Interaction volume radius: 10 \u00c5
Interaction volume height: 30 \u00c5
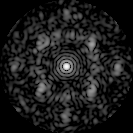
Disorder parameter: 0.64